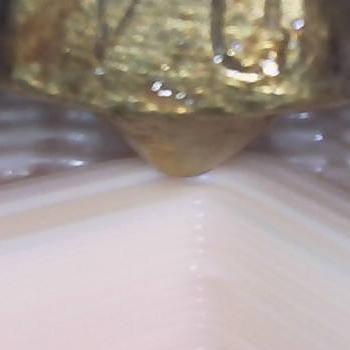
Flow rate: 66%